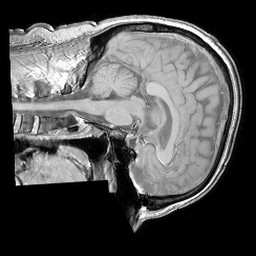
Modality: T1w
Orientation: sagittal
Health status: ill
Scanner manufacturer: philips
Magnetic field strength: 3 T
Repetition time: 0.3787 s
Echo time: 0.002908 s